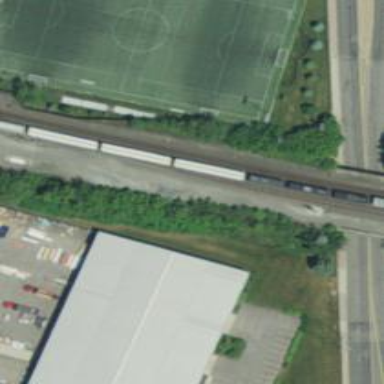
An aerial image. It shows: Railway siding for service.